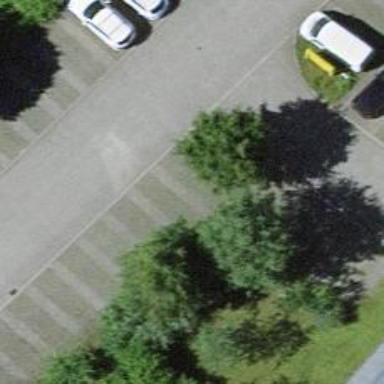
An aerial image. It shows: Street side parking area.